Question: I have <URL> picture and I wish to be able to read each individual picture, load it up into a paint method and add Mouse Listeners to each spot of color but not any of the black background. I do not wish to include ANY of the black background as a "button" and only have the colored spots have mouselisteners of their own so I can distinguish which color spot I have pressed. Does anyone have any ideas? Thanks!

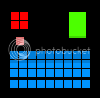
Answer: I suppose you could approach it this way:
'''
List<Shape> buttons = ...
for each pixel in the picture, top left to bottom right {
if the pixel is not black {
if the pixel is not already contained in one of the buttons {
iterate over every pixel towards the right until you reach a different color
iterate over every pixel towards the bottom until you reach a different color
// now you have the bounds of your button
// create a new Rectangle and add it to your list.
}
}
}
'''
I've never attempted something like this, nor have I tested the above method, but to me it seems like it should work.
Why can't you just duplicate the picture with 'JButton's and 'JPanel's and simplify your life?